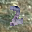
Label: 2